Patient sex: M
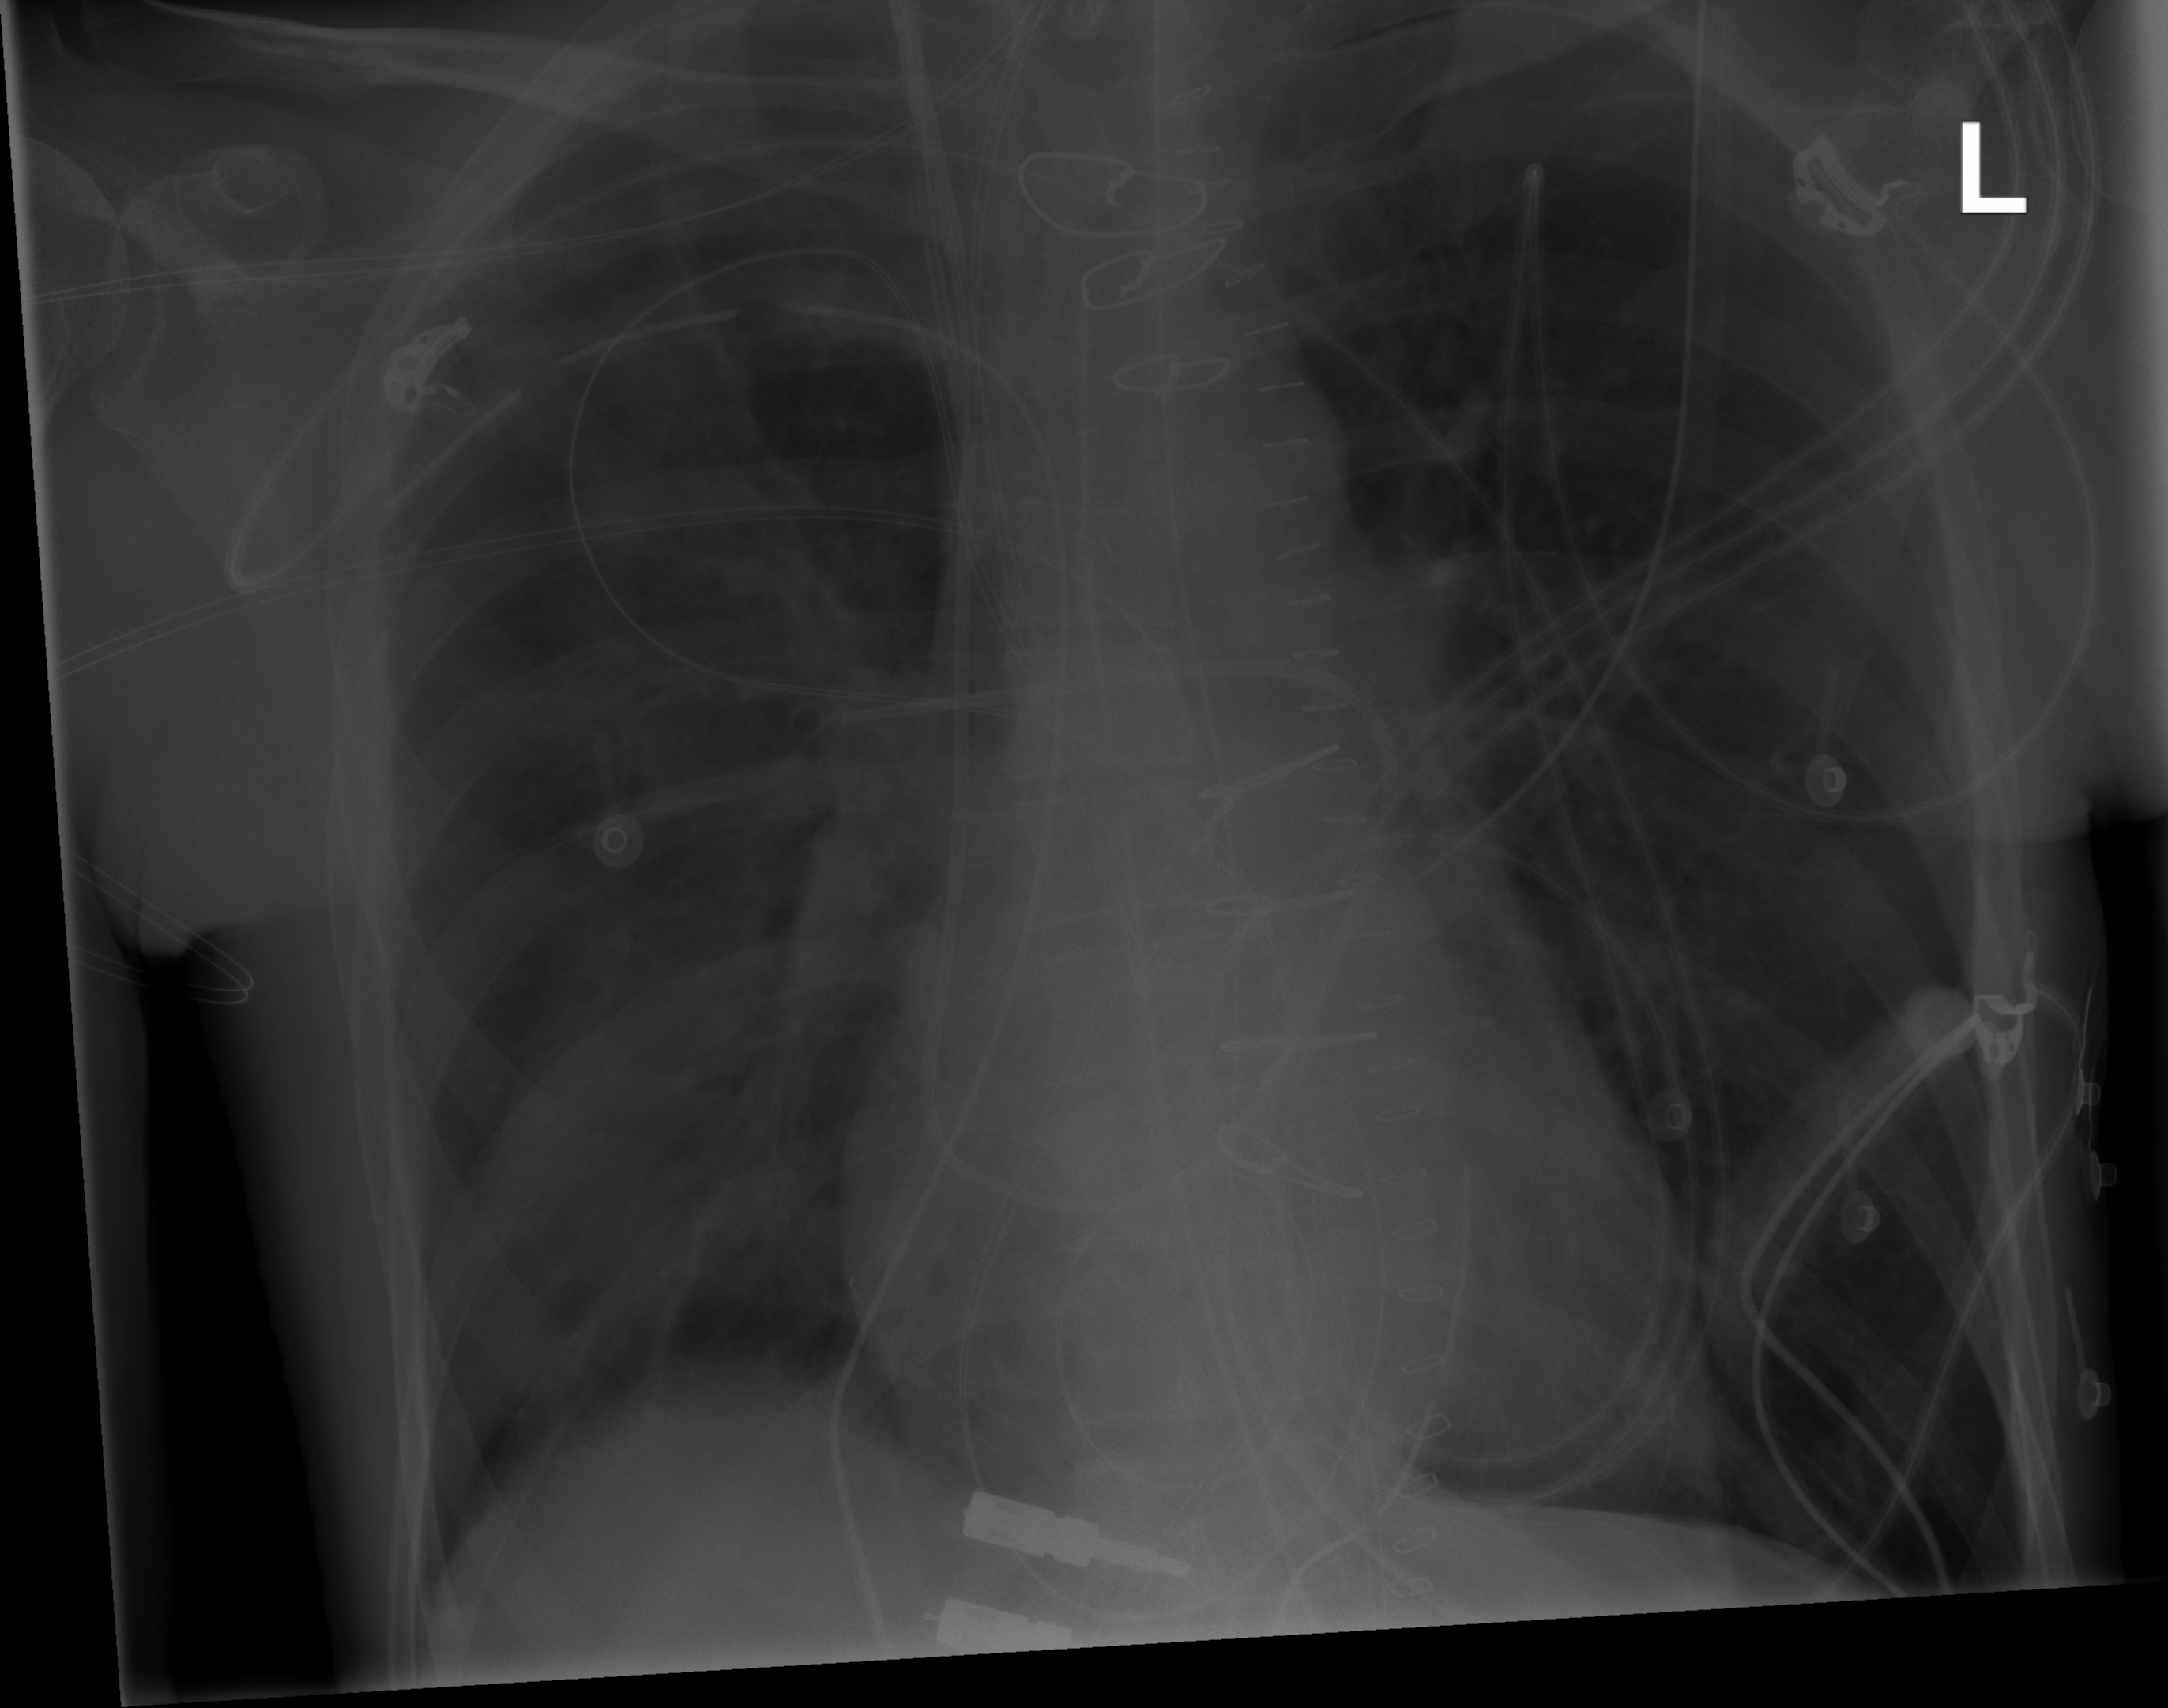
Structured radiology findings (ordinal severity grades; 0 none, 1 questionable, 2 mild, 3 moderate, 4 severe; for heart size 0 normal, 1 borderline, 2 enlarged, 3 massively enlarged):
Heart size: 0
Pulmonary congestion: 0
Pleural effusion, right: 0
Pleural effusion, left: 0
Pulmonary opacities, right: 0
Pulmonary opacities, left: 0
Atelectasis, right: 2
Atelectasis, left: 0